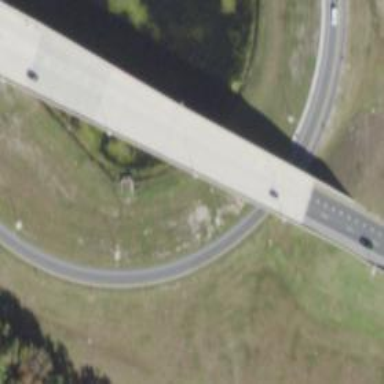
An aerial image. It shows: Bridge with asphalt surface on motorway link.